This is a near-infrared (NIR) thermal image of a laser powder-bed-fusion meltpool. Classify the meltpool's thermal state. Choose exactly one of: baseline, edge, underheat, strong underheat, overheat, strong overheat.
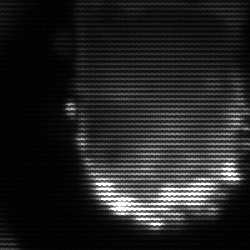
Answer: baseline